Question: The following is a valid REST based URL that can be used to access a resource:
Using codeigniter, how can one access the parameter of 1 that was passed below.

I saw the above in a tutorial and have set up my code. However obviously:
'''
$id = $this->input->get('id');
'''
does not work.
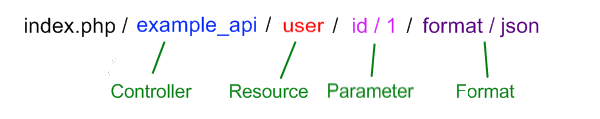
Answer: Using '$this->input->get('id')' would suggest you are sending ?id=1 to the end of the URL. You can use '$this->uri->segment(1)' but that does not allow for paired uri segments.
If you use '$this->get('id')' which is a special REST_Controller method then it will pick up either. I did put that in the tutorial you got this image from :)